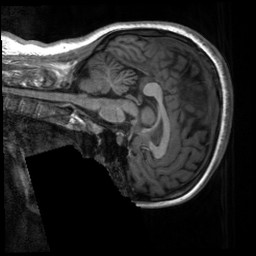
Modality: T1w
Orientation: sagittal
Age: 23
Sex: female
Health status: healthy
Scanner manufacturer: siemens
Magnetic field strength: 3 T
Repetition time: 2.3 s
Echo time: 0.00229 s